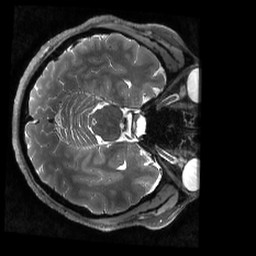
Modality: T2w
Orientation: axial
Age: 28
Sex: female
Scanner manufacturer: siemens
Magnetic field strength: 7 T
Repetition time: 2.65 s
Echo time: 0.142 s